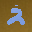
Label: 2